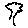
Label: tree